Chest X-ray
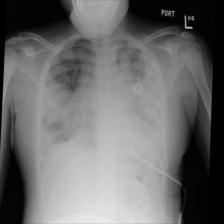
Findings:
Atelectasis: negative
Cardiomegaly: negative
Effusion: positive
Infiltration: negative
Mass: positive
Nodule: negative
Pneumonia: negative
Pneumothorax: negative
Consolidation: negative
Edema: negative
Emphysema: negative
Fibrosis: negative
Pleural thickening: negative
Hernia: negative